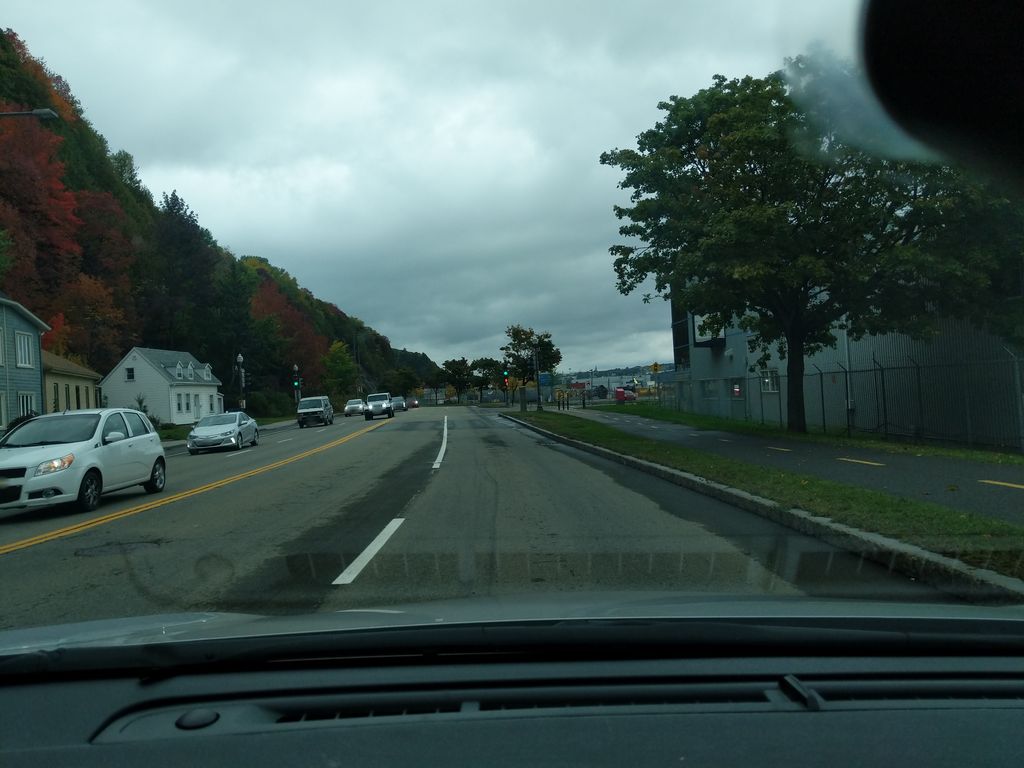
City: quebec_city